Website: crate-barrel
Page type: account-selection
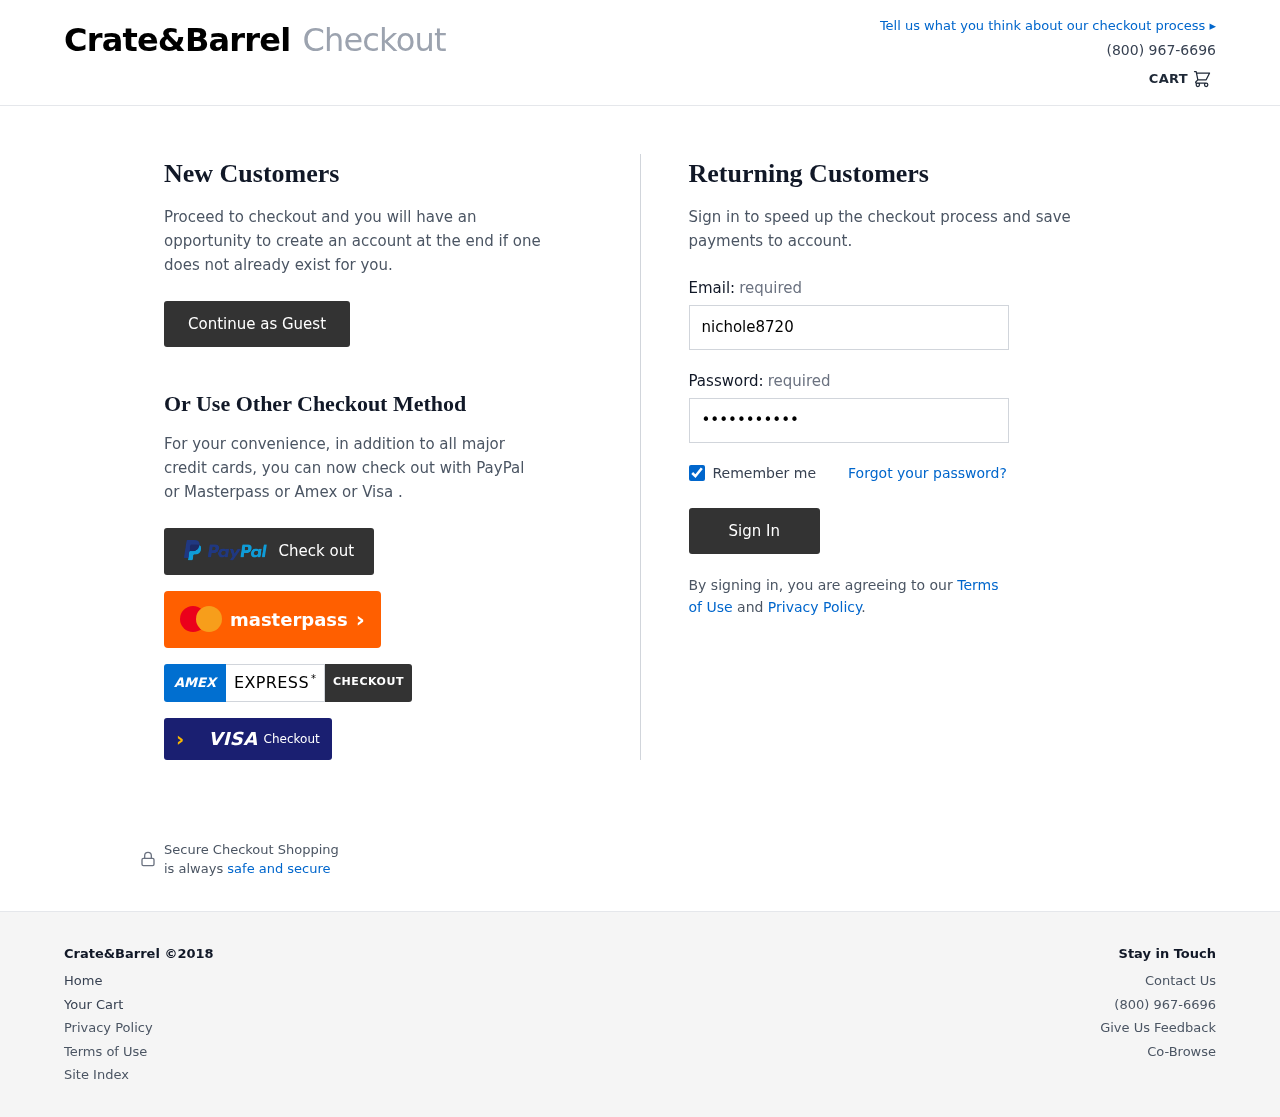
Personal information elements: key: PII_LOGIN_USERNAME
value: nichole8720